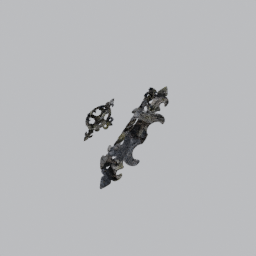
Label: mechanical